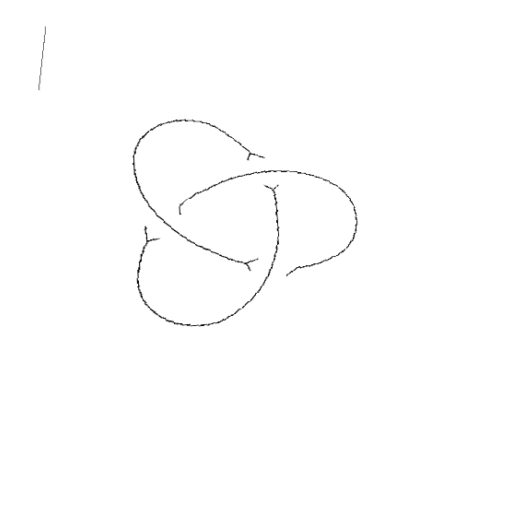
Crossing number: 3